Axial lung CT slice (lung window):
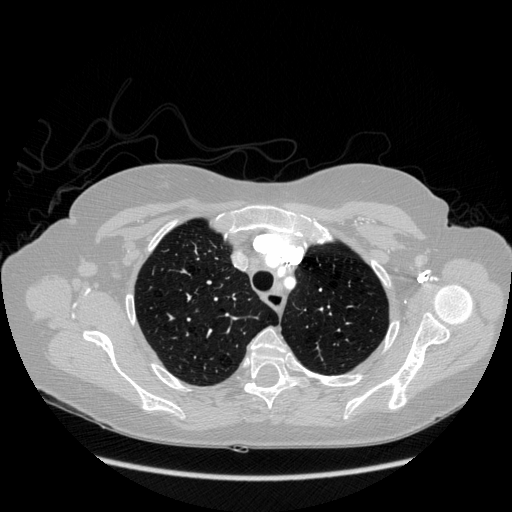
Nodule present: no